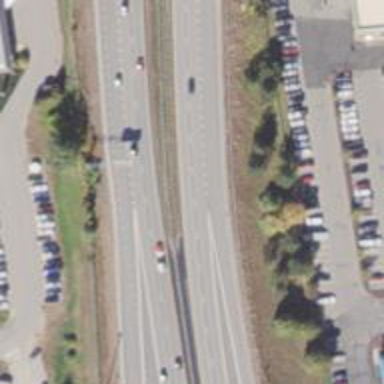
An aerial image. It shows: Motorway junction.